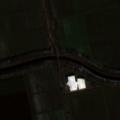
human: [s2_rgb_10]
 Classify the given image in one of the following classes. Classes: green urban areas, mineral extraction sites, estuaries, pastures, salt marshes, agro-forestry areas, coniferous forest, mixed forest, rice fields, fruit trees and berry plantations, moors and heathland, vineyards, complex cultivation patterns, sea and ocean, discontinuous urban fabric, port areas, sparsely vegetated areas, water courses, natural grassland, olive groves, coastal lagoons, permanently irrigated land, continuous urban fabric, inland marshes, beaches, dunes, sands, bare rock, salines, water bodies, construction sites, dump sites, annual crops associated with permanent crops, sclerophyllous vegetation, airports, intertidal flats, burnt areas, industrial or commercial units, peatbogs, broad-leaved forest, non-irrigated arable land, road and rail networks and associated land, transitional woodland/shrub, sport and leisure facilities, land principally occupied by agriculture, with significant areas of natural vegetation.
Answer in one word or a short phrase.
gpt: non-irrigated arable land, fruit trees and berry plantations, water courses